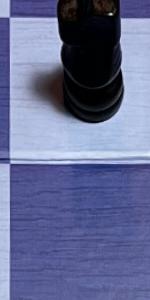
Label: Empty